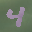
Label: 4